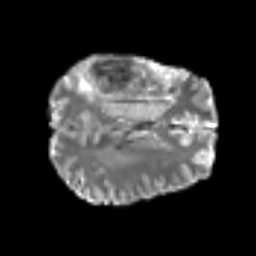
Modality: T2w
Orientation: axial
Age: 50
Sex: male
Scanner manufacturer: siemens
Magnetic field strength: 3 T
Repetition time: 6.1 s
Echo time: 0.101 s